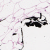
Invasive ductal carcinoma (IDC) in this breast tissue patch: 0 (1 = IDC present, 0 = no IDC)